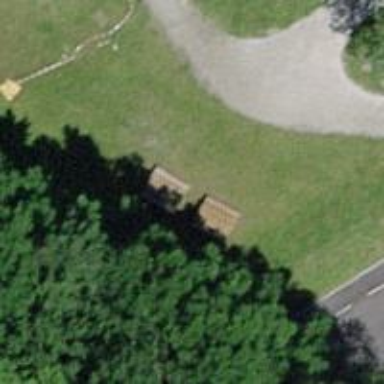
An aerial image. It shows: Picnic table located in leisure land area.